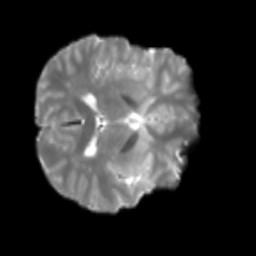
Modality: T2w
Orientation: axial
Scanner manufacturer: siemens
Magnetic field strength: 3 T
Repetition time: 4 s
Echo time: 0.0594 s